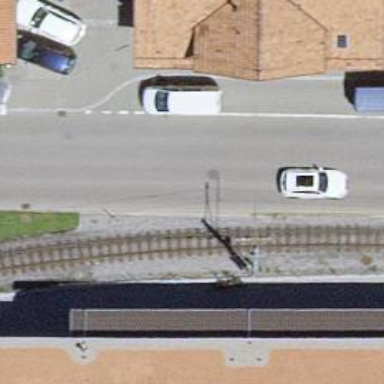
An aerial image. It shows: Level crossing along the railway.